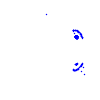
Particle: pion